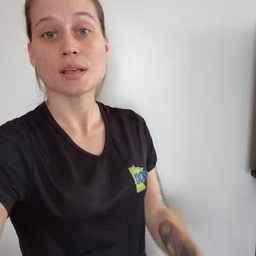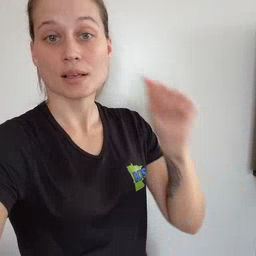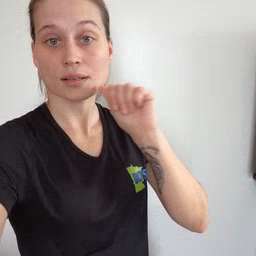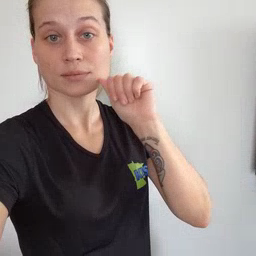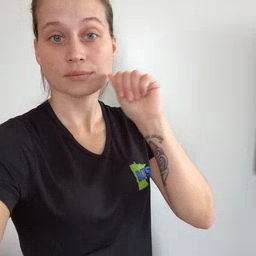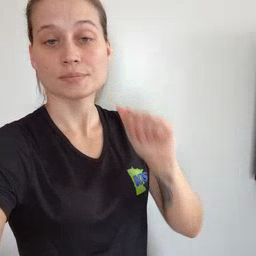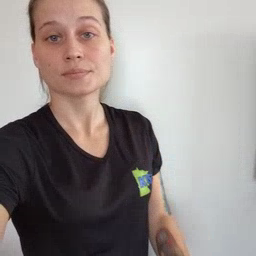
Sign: aunt